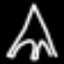
Label: The Eiffel Tower